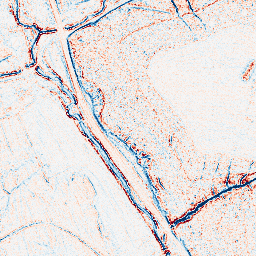
Category: edge_preserving
Decomposition family: bilateral
Decomposition parameters: d: 5
sigma_color: 100
sigma_space: 75
Upsampling method: sinc_hamming
Upsampling parameters: scale: 4
kernel_size: 8
Upsampling scale: 4